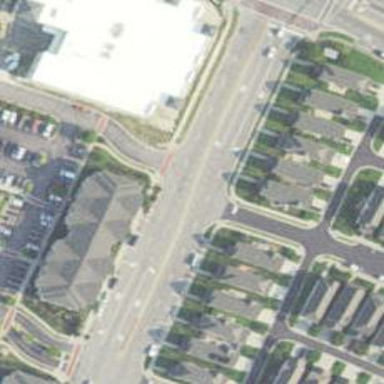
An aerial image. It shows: Unmarked road crossing.